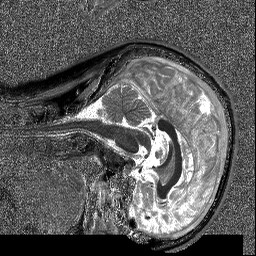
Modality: T1map
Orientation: sagittal
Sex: male